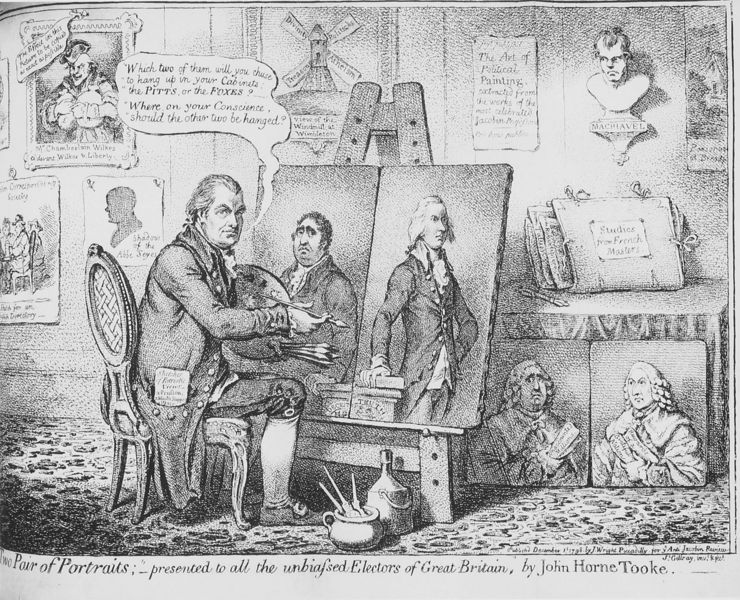
Titel: Two Pair of Portraits: - presented to all the unbiased Elector of Great Britain, by John Horne Tooke
Künstler: James Gillray
Institution: San Marino (California), Huntington Library
Schlagwörter: gemälde, mann, weiß, männer, schwarz, stuhl, zeichnung, flasche, gesichter, jacke, portrait, porträt, windmühle, boden, mantel, england, topf, schrift, bilder, farben, karikatur, büste, atelier, maler, staffelei, porträts, druck, schwarz-weiß, comic, künstler, karrikatur, tasche, palette, pinsel, portraits, politiker, mappe, englisch, sprechblase, wahl, großbritannien, great britain, potraits, tooke, polotiker